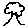
Label: tree